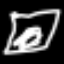
Label: square